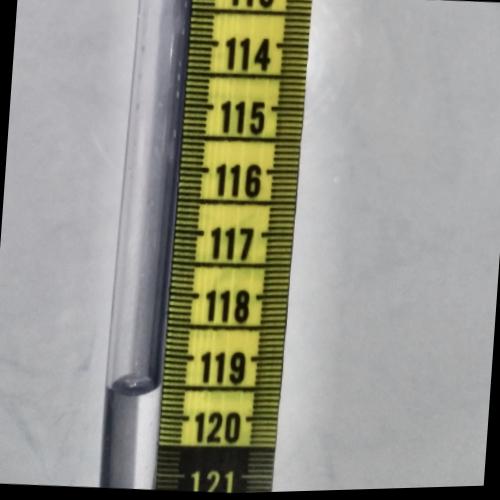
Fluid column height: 119.5 cm